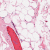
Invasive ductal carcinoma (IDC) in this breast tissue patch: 0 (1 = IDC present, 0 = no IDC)